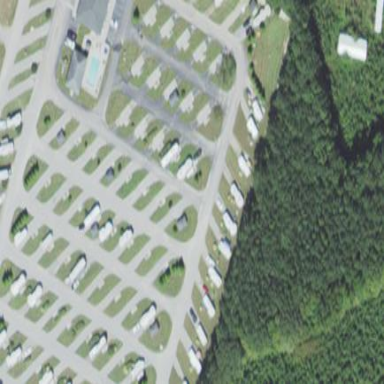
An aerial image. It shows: Caravan site with caravans available for accommodation.